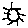
Label: sun